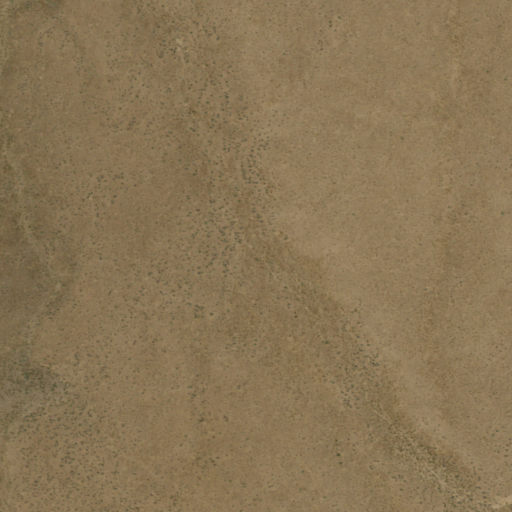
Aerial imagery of valley in Nevada named Dry Canyon containing grassland and shrub